Question: I want to move the text displayed at the bottom of the page slightly upwards and have tried almost everything i know and google but can't shift the text upwards to display the remaining clipped text.
Attached is a ScreenShot of the same
Please suggest that what can be done to accomplish this task

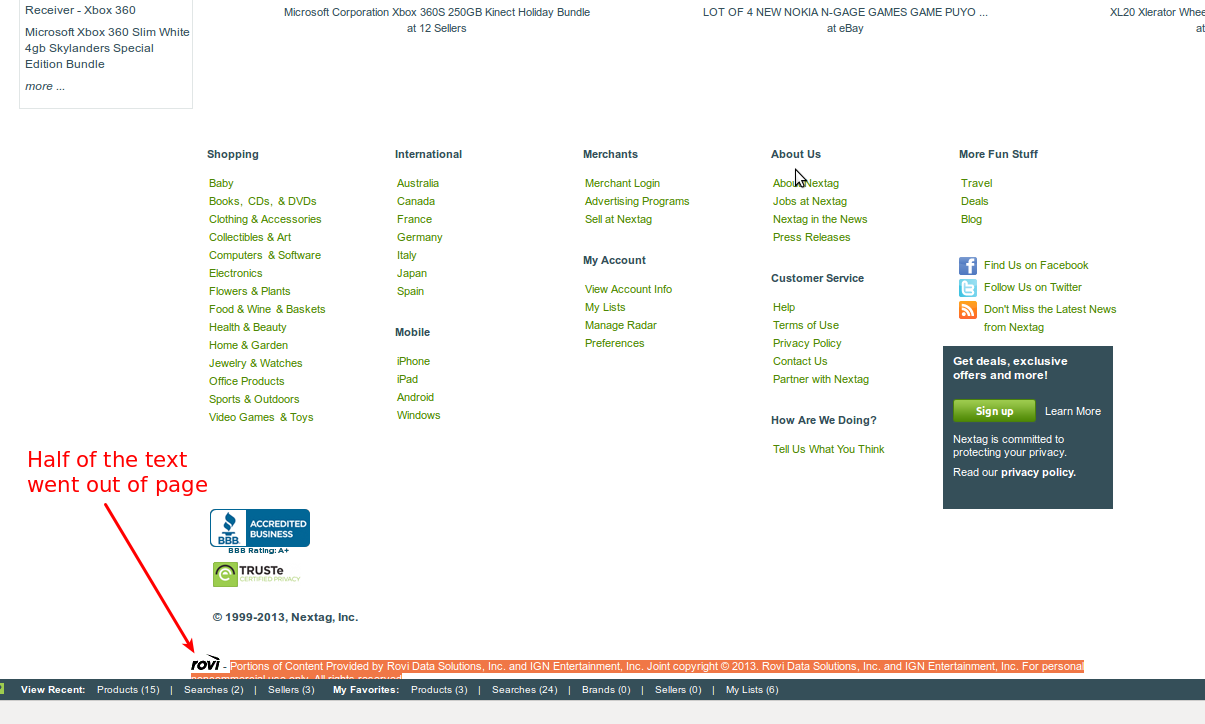
Answer: used the following snippet and it worked fine..
'''
.smallText .bmv-disclaimer {
height: 40px;
}
'''